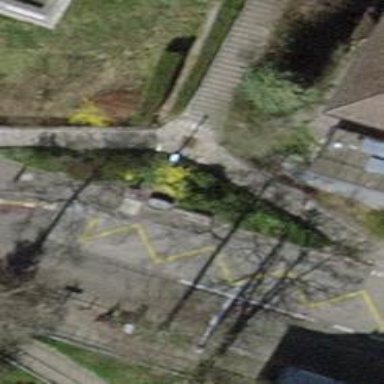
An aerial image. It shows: Bench.